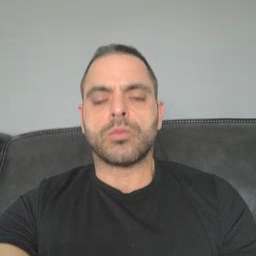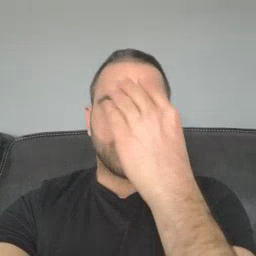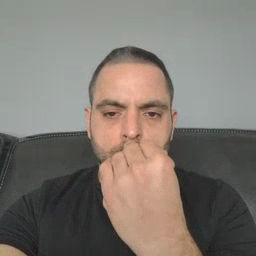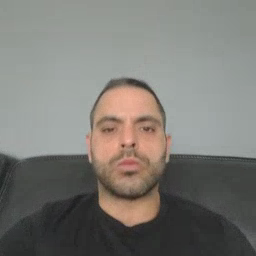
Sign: sleepy